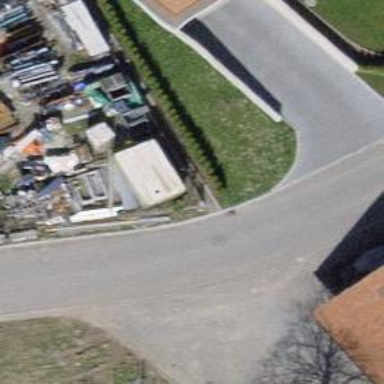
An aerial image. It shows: Smooth asphalt road in residential area.